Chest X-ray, AP view. Patient: 32 years old, sex M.
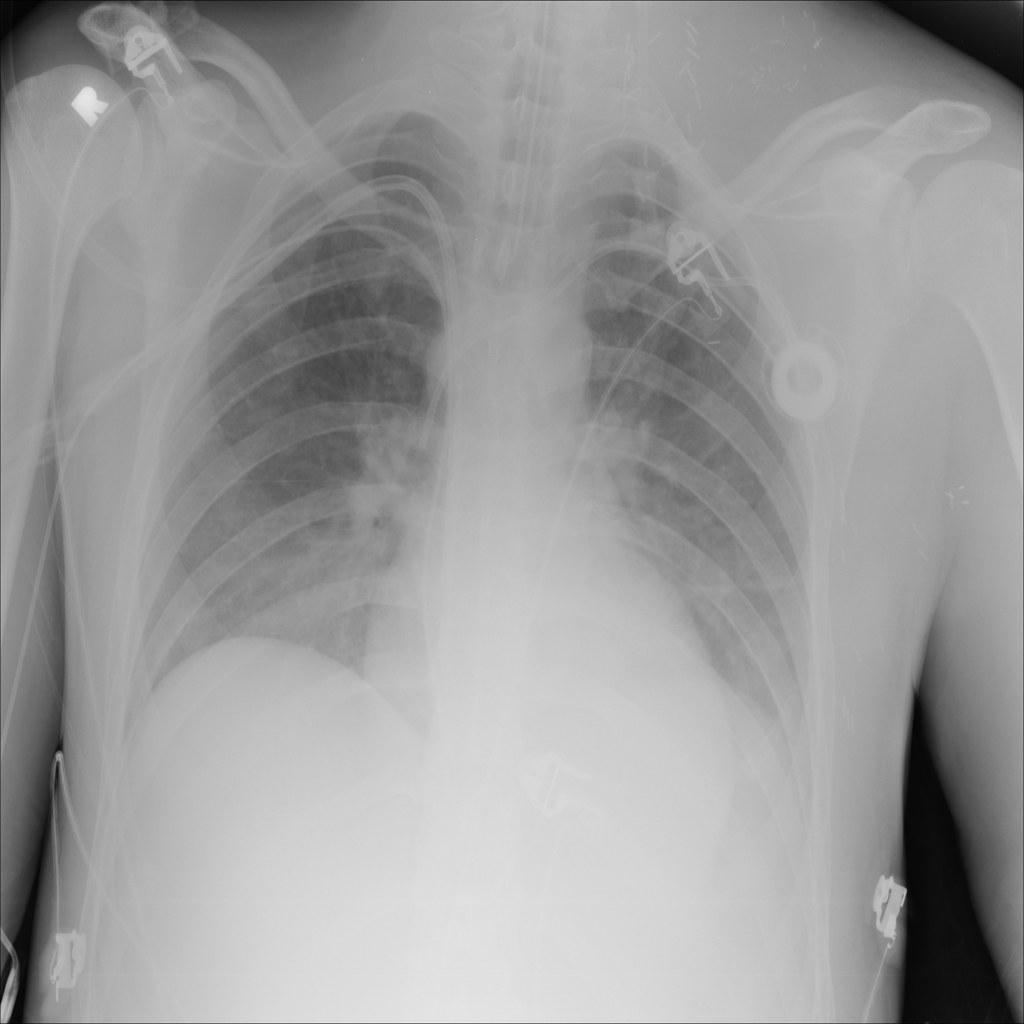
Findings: Atelectasis